Interaction volume radius: 10 \u00c5
Interaction volume height: 10 \u00c5
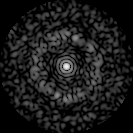
Disorder parameter: 0.8249